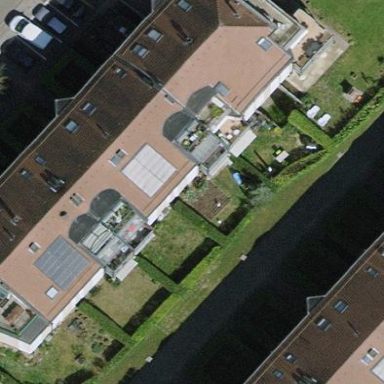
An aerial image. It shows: Garden surrounded by fence.